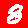
Digit: 8